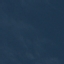
Label: SeaLake